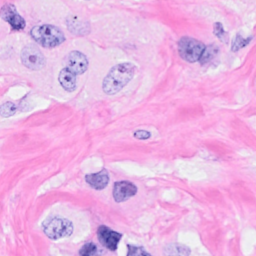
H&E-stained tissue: Breast